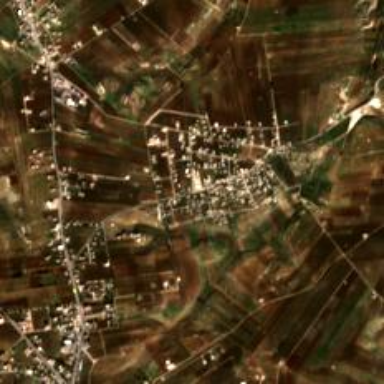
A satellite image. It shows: Village.